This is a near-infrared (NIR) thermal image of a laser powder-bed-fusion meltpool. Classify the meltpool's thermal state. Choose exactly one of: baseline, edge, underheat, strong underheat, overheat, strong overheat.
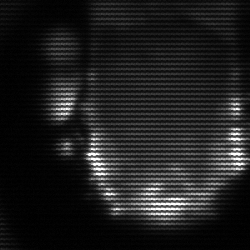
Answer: baseline